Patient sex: M
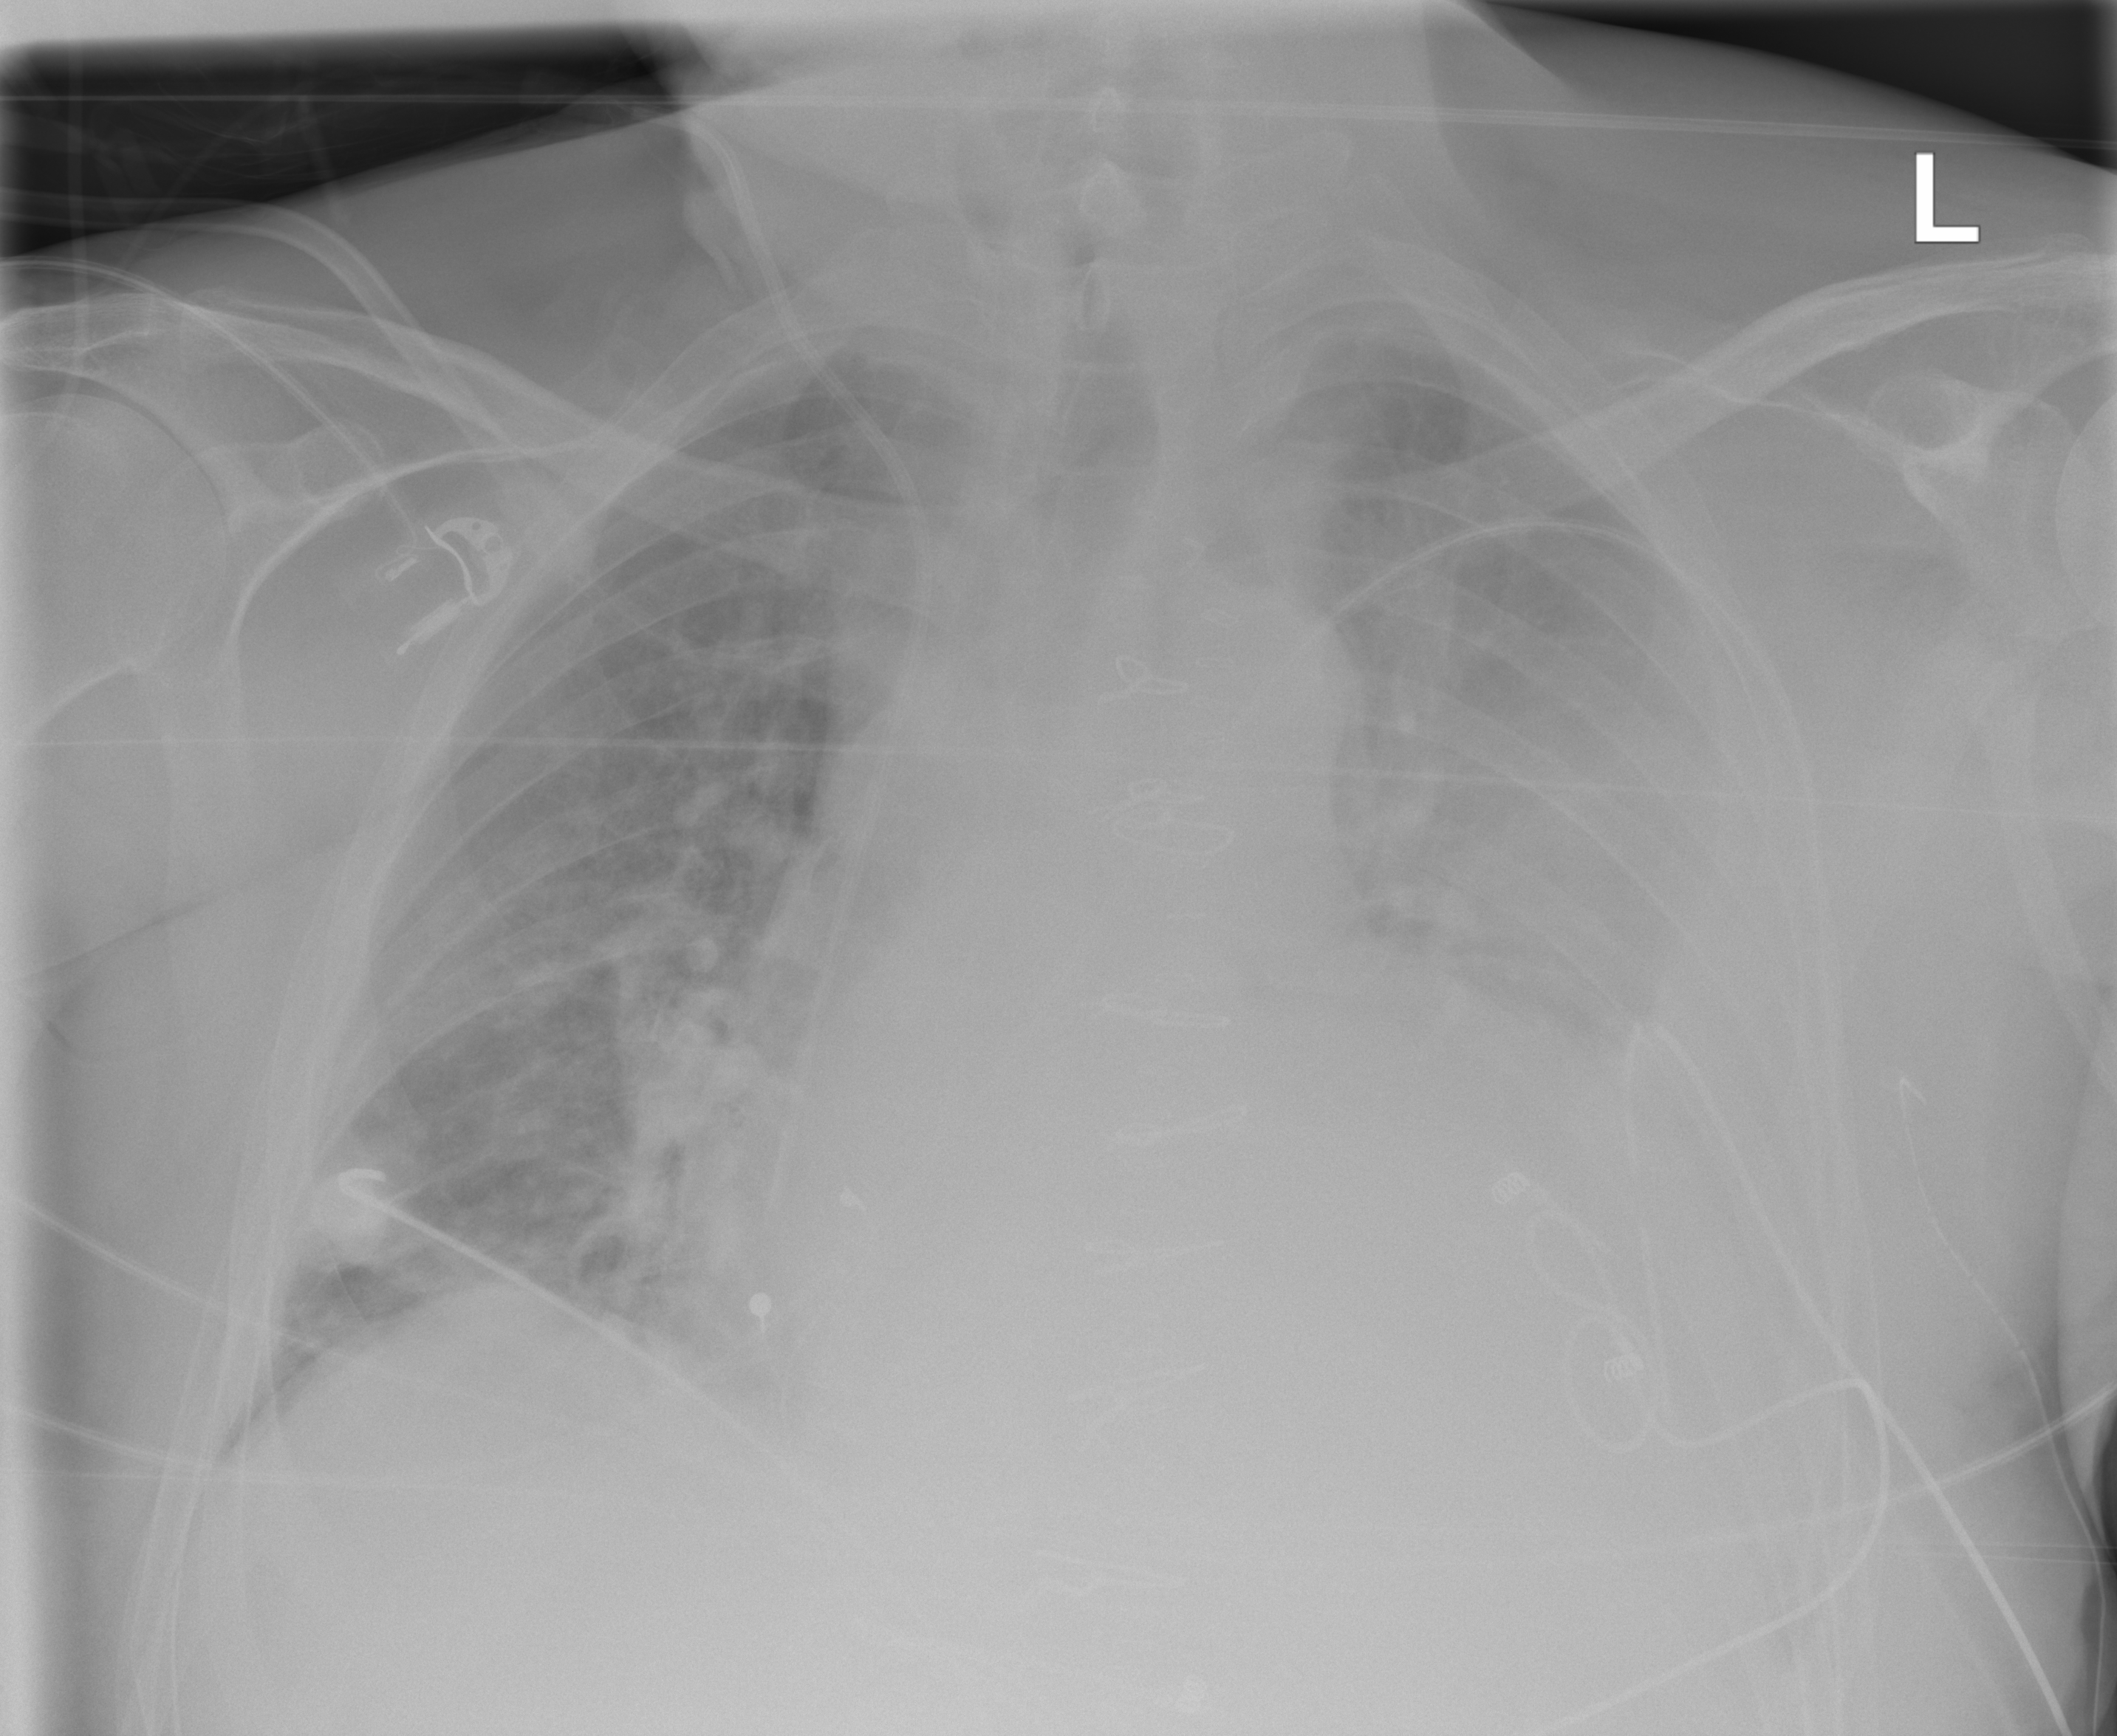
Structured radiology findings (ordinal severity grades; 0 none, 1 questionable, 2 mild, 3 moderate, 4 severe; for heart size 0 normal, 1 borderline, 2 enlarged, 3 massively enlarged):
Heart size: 2
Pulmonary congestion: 0
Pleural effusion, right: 0
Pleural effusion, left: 3
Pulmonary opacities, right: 0
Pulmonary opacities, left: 1
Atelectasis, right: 0
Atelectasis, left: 3